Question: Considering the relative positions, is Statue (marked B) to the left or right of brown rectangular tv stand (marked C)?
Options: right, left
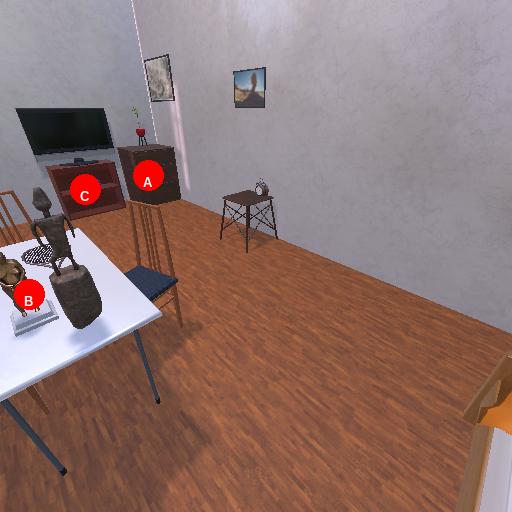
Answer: right